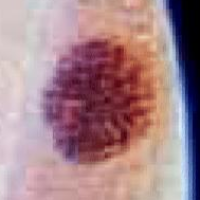
Label: prophase